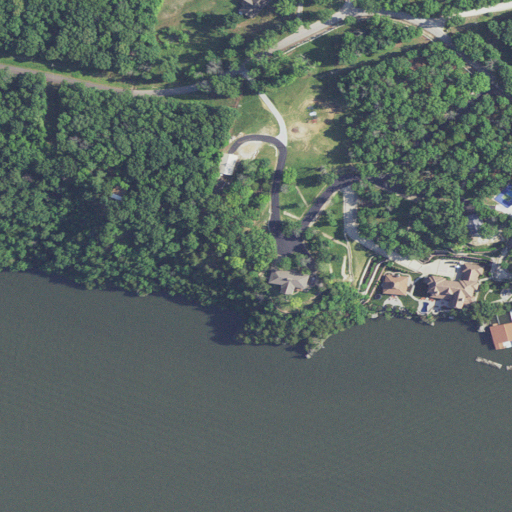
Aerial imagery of cliff(s) in Missouri named Boone Bluff containing open water, deciduous forest, open development, low intensity development, grassland, mixed forest, medium intensity development, pasture, herbaceous wetlands, and barren land